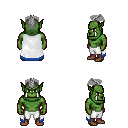
a pixel art fantasy rpg character, male body template, orc, green skin, white trimmed cape, white pants, gray short mohawk hairstyle, brown shoes, four views (front, back, left, right), 2x2 character sprite sheet, small pixel art, hard edges, no anti-aliasing